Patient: sex M, age 42
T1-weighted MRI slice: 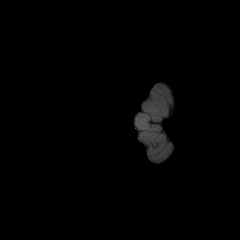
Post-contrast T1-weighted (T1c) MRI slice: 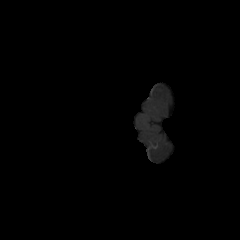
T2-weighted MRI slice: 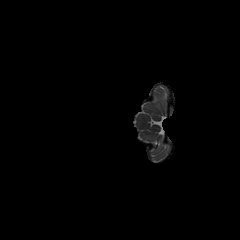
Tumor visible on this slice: no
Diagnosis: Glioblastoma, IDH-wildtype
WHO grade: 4